Question: I have a SketchFlow Project, which is a prototype of an application that we are designing, and I am at the stage that I would like to export the project to another format for sharing.
The first thing that I tried was:
'''
File | Export | Export as Images...
'''
However, after this had finished running, I only had 6 screenshots. I have over 30 screens in the prototype. Does anyone have any idea why all screens are not exported?
I then tried:
'''
File | Export | Export to Microsoft Word...
'''
And this results in the following error:

Any thoughts on what is happening here? I have tried looking for a log file, but I couldn't find one.
The final option which I have tried is:
'''
File | Export | Package SketchFlow Project...
'''
Which seems to work perfectly. However, I would like to embed the images into a design document, and don't really want to have to go through taking screenshots manually, which will be the last resort.
Ok, seems like it is certain screens that are causing the problem. When I do the "Export to Microsoft Word..." option, and choose only the first screen, the Word document exports correctly. However, when I add in another screen (one of the ones that wasn't included in the "Export as Images" method, I once again get the error that I showed the screenshot of.
As requested in comments, the layout of the pages are as follows.
- - -
Some screens are using Sample Data to populate elements on the page. Others are just simple controls, laid out on the page.
Ok, I have just done a pretty comprehensive test, and when using "Export to Microsoft Word..." if I exclude all the screens that use Sample Data, the export completes successfully. As soon as I include any screen with sample data, it throws the exception. I can only assume that the "Export as images..." is failing silently when it hits the first screen that has Sample Data in it.
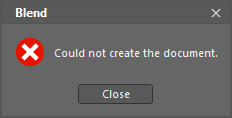
Answer: After some back and forth offline with @shawty, we believe we have come up with the reason why the export is failing. It is not specifically tied to doing an export when Sample Data is being included, but more specifically when using Sample Data with a Sketch Control.
This is what I did to verify this...
1. Created new Sketch Flow Project
2. Added ComboBox control to the page
3. Added DataSource to the Data tab
4. Added Collection Property
5. Added Simple Property to Collection
6. Edited Data to include some sample data
7. Bound the ComboBox to the sample data
8. Ran the application to make sure it is working
9. Ran the Export to Microsoft Word...
10. Everything worked correctly
I then repeated the "exact" same process using the ComboBox - Sketch control, and the Export to Microsoft Word... failed to function, displaying the error message shown in question above.
The suggested workaround from @shawty is as follows:
"The sketch controls are functionally exactly the same as the OOTB ones under the hood, they just have a different dictionary of styles applied to them, my suggestion would be to take the OOTB controls, add your own set of styles to them to give them a similar look and feel. You'd only have to define the resource dictionary once at application level for each appropriate control (Button, Label, Datagrid and any others you use) , and the entire application will just maintain the same look and feel."
While this is a perfectly viable solution, it doesn't take anyway from the fact that I believe that this is a bug in the Sketch Flow application. I just don't know where to raise the bug, as there doesn't seem to be a section on Microsoft Connect to raise a bug about Blend, and/or Sketch Flow. If anyone knows where I can take this, I would love to hear about it.